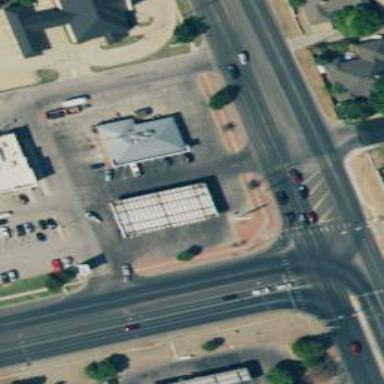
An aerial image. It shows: Fuel station.